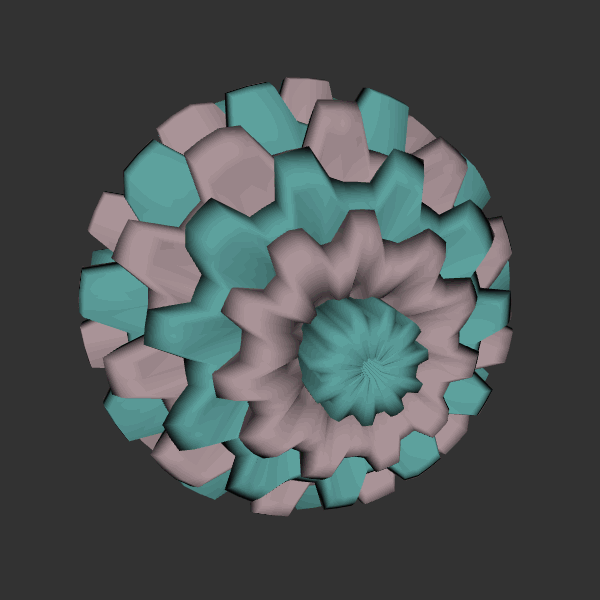
Background: dark